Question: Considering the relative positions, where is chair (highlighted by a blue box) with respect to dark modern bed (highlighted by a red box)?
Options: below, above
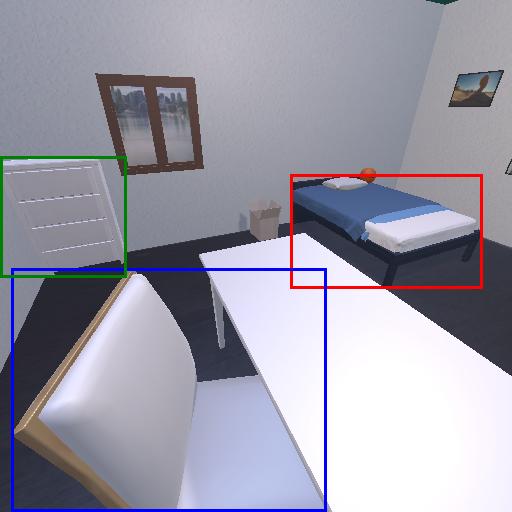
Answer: below